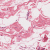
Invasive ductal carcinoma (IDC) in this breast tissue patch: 0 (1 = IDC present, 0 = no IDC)